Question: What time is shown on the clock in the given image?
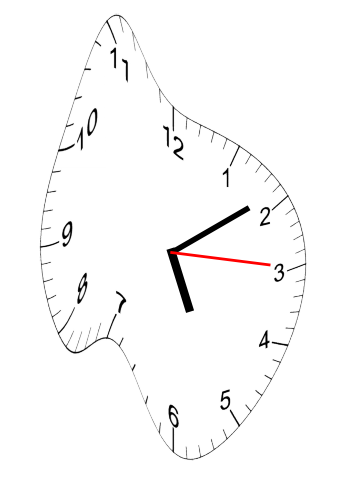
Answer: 05:09:15